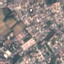
Land use / land cover: Residential